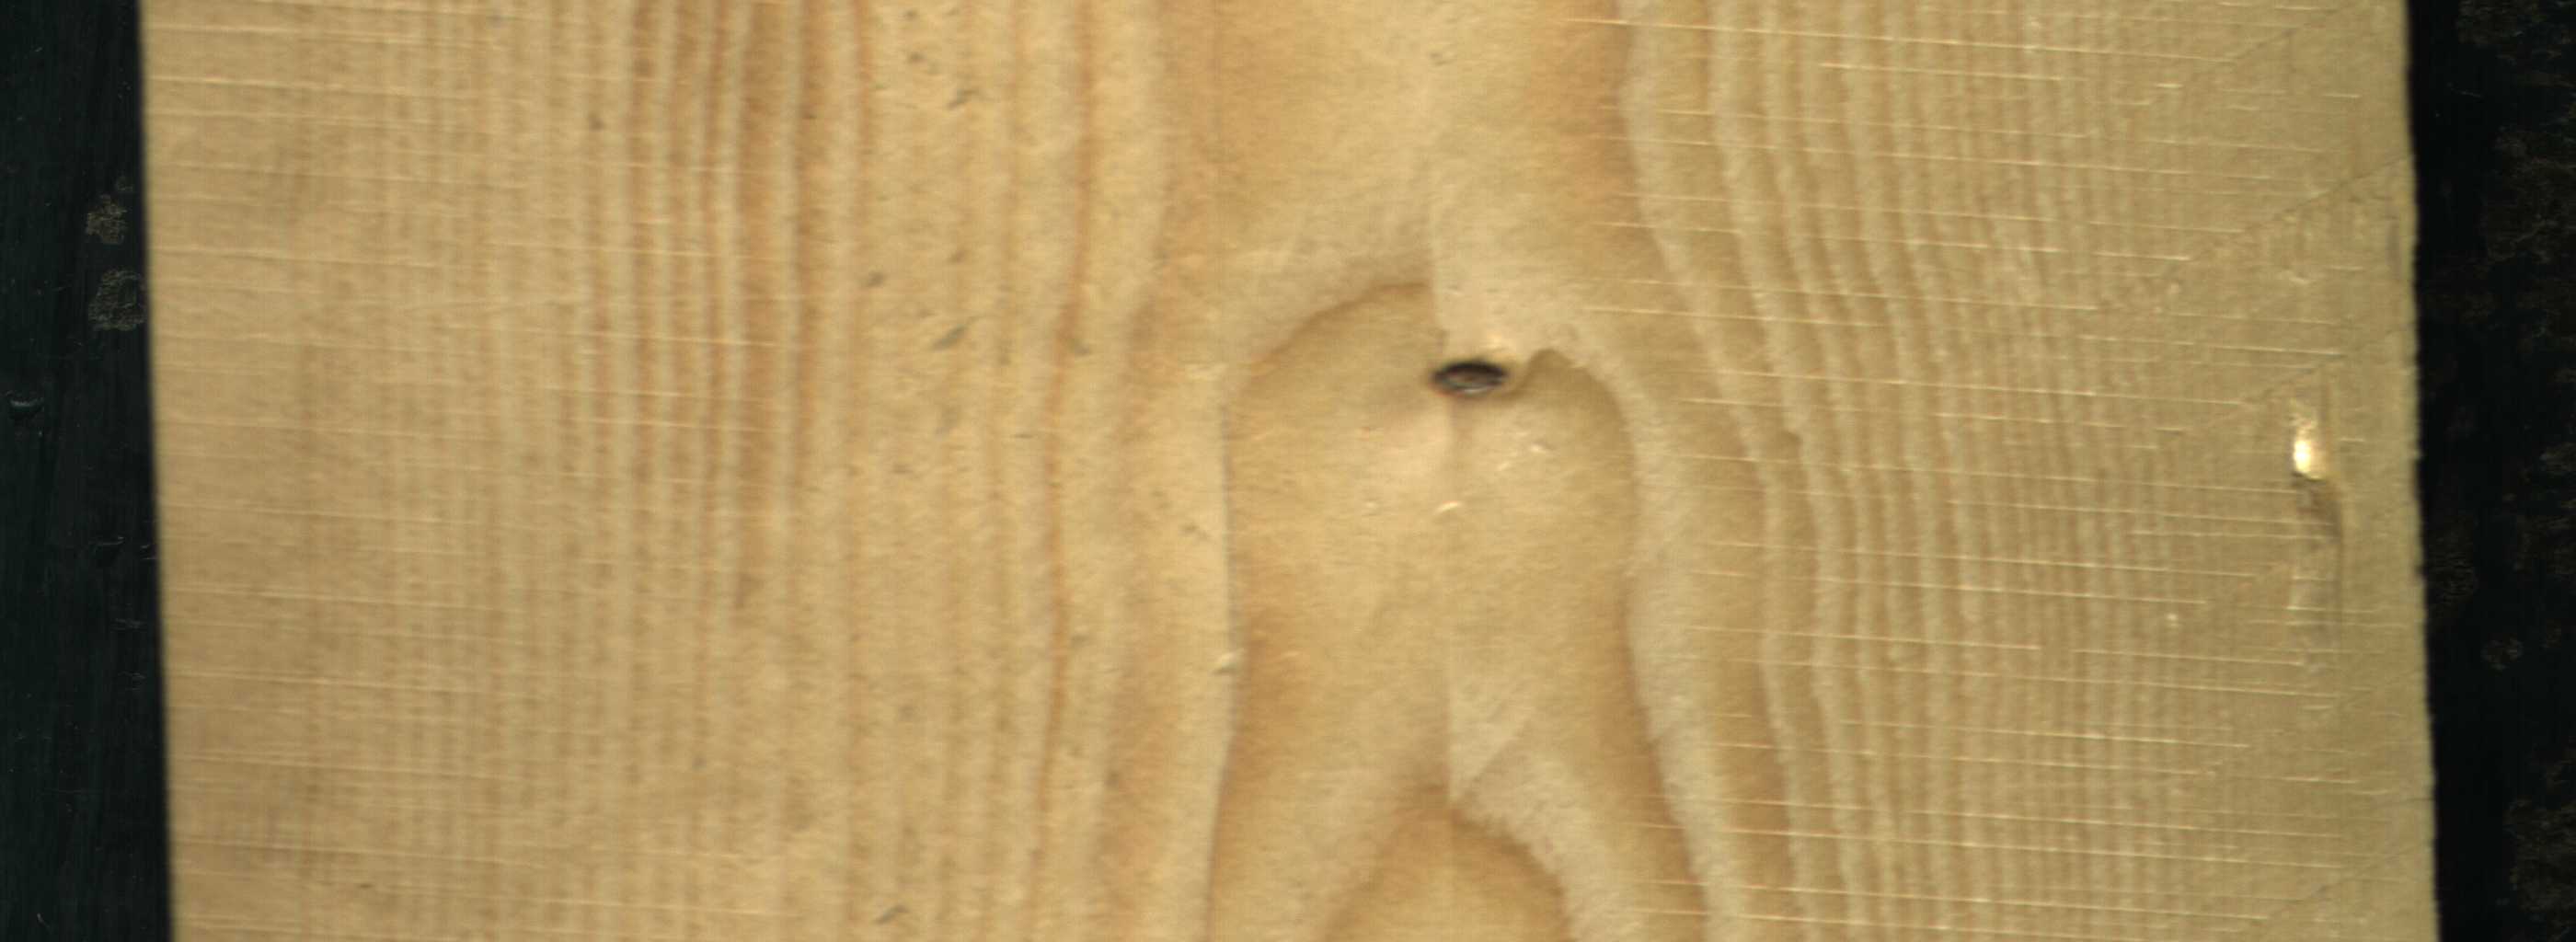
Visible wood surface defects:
Dead_Knot